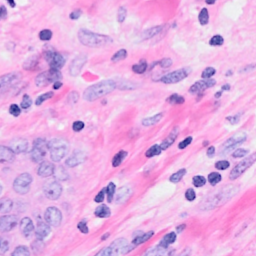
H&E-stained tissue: Breast